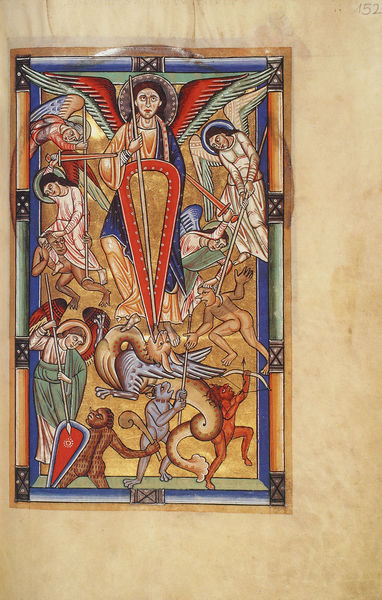
Titel: Stammheim Missale, Hildesheim
Schlagwörter: blau, flügel, gruppe, kampf, nackt, frauen, gelb, bunt, haar, schwarz, türkis, rot, lang, rahmen, gold, haare, engel, bogen, stab, lanze, tafel, schild, schwert, waffen, heiligenschein, stäbe, jesus, teufel, lanzen, heilige, speer, speere, heilig, wandbild, erzengel, belzebub, satan, drachen, drache, michael, buchmalerei, lindwurm, spieß, wandtafel